八年级 · 度量几何学
如图, 将两条宽度均为 2 的纸条相交成 $30^{\circ}$ 角叠放, 则重合部分构成的四边形 $A B C D$ 的面积为 \$ \qquad \$ .
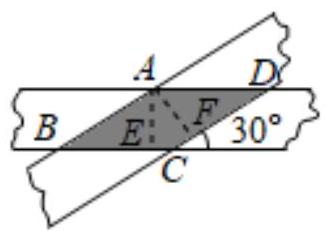
答案: 8
解析: 过点 $A$ 作 $A E \perp B C$ 于 $E, A F \perp C D$ 于 $F$, 如图所示:

$\because$ 两条纸条宽度相同,

$\therefore A E=A F$,

$\because A B / / C D, A D / / B C$
$\therefore$ 四边形 $A B C D$ 是平行四边形, $\angle A B C=30^{\circ}$,

$\because S_{\square A B C D}=B C \cdot A E=C D \cdot A F$,

又 $\because A E=A F$,

$\therefore B C=C D$,

$\therefore$ 四边形 $A B C D$ 是菱形,

$\therefore A B=B C$,

在Rt $\triangle A E B$ 中, $\angle A E B=90^{\circ}, \angle A B C=30^{\circ}, A E=2$,

$\therefore B C=A B=2 A E=2$,

$\therefore$ 四边形 $A B C D$ 的面积 $=B C \cdot A E=4 \times 2=8$,

故答案为: 8 .